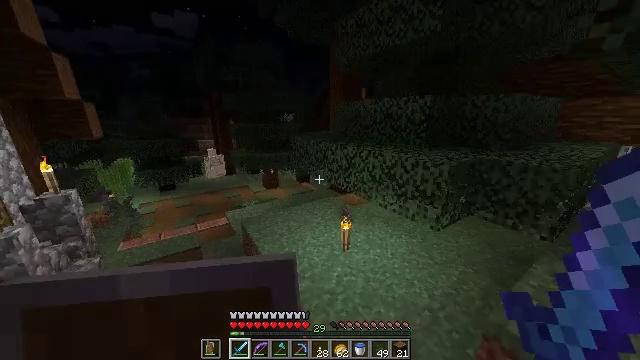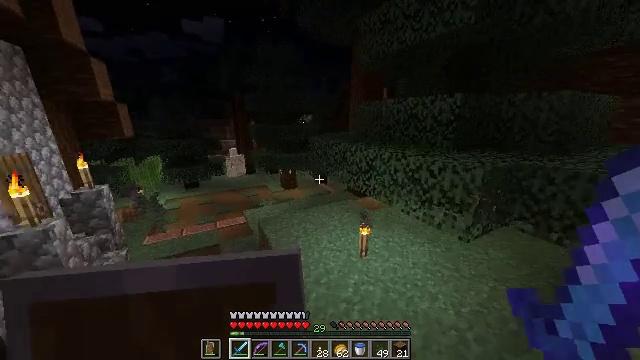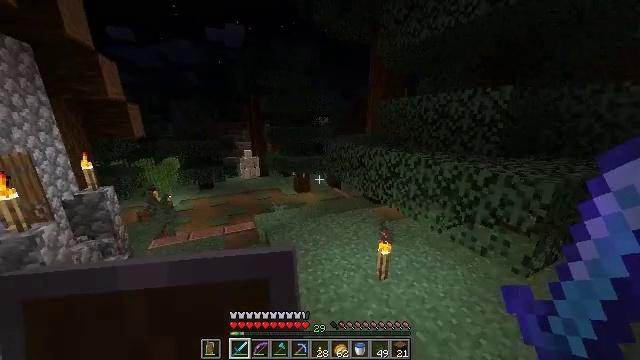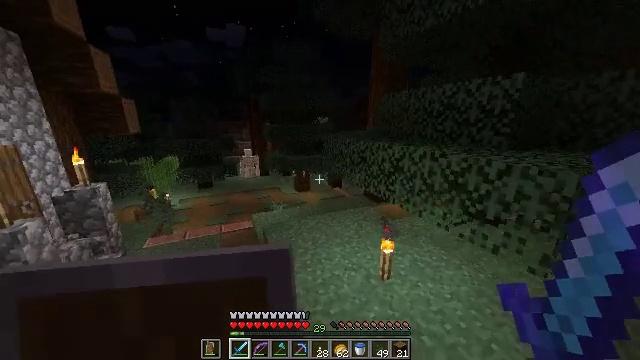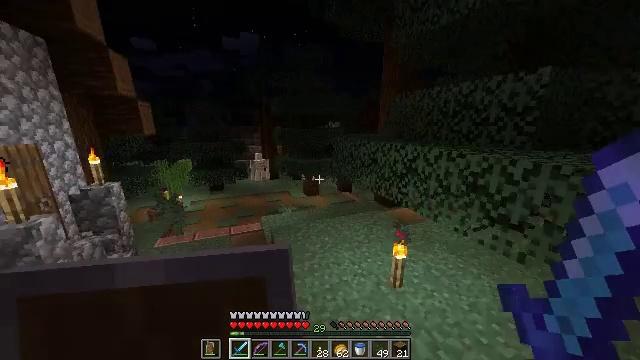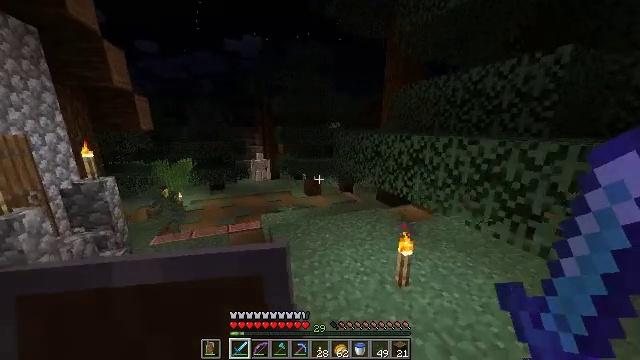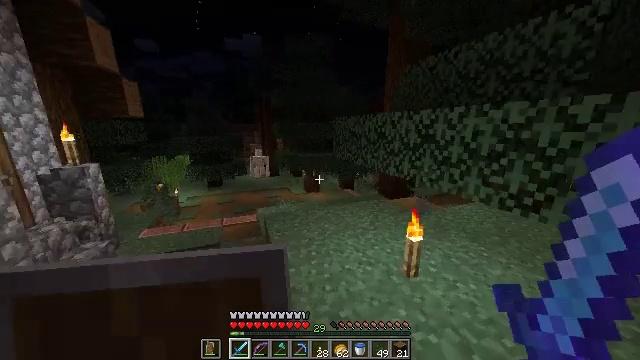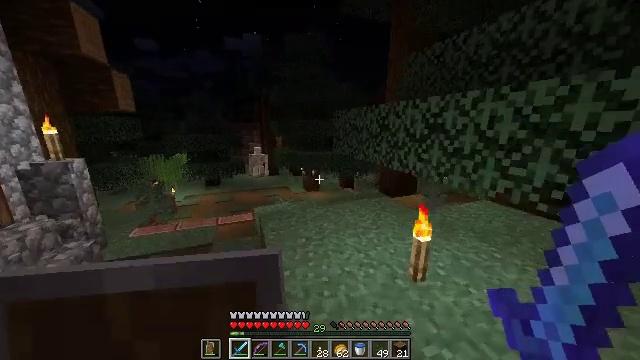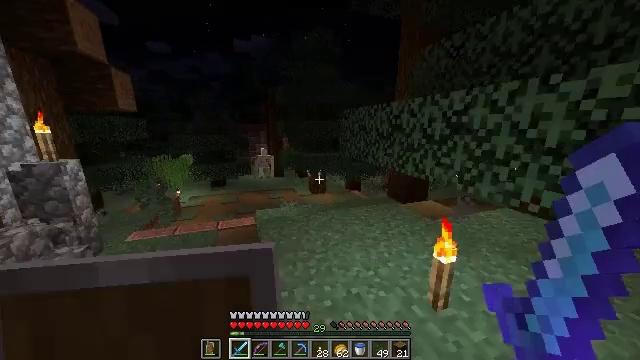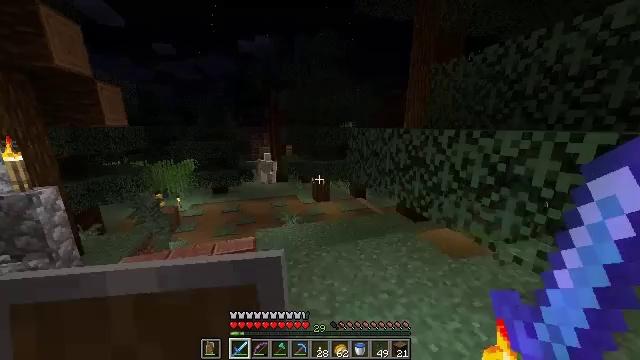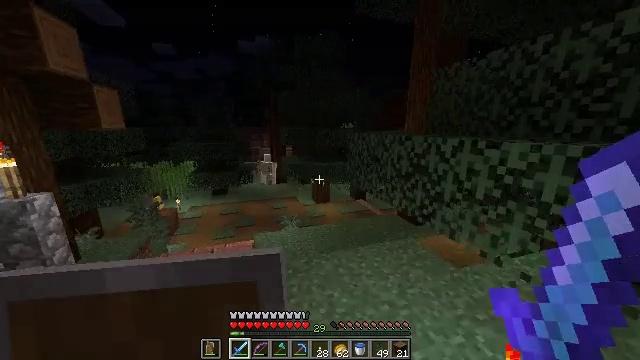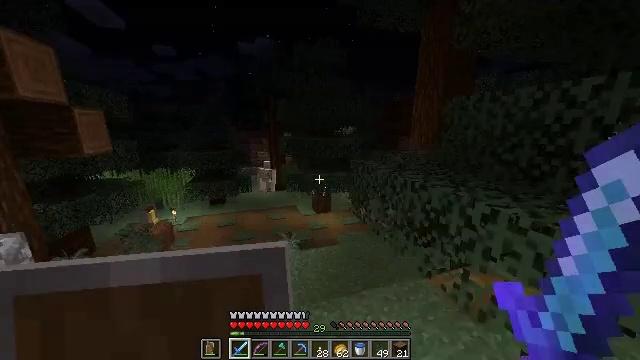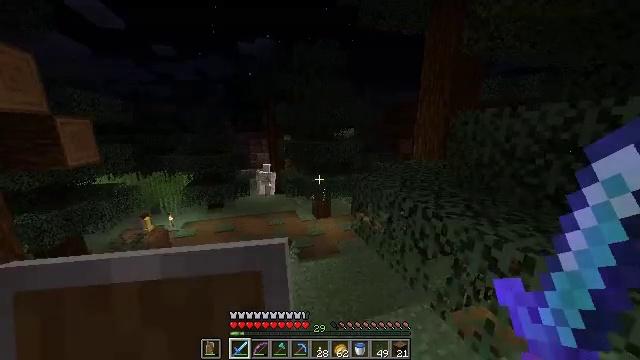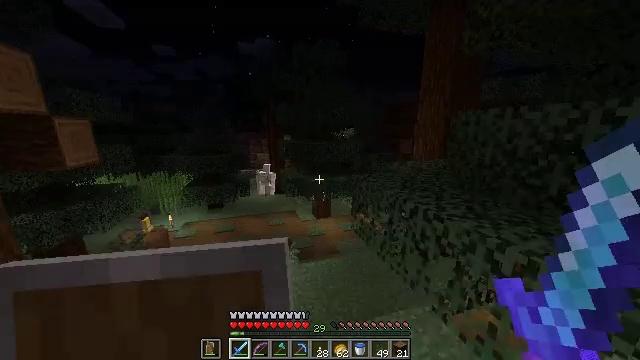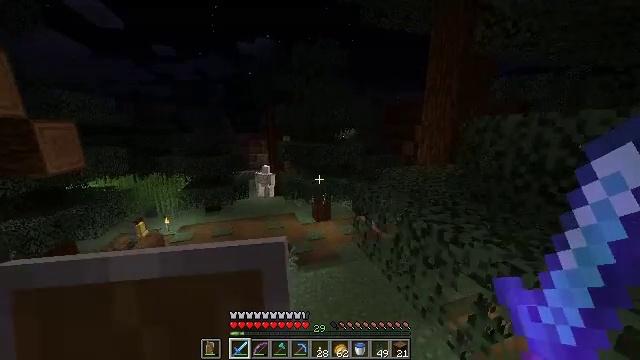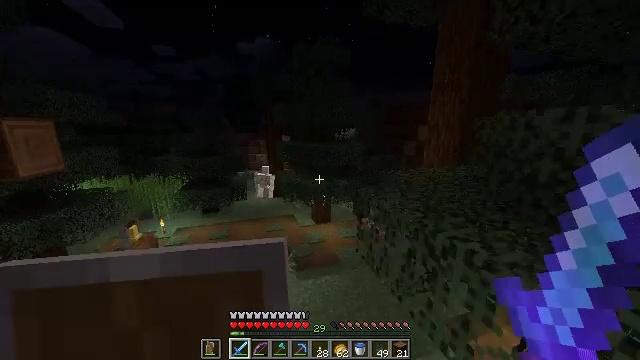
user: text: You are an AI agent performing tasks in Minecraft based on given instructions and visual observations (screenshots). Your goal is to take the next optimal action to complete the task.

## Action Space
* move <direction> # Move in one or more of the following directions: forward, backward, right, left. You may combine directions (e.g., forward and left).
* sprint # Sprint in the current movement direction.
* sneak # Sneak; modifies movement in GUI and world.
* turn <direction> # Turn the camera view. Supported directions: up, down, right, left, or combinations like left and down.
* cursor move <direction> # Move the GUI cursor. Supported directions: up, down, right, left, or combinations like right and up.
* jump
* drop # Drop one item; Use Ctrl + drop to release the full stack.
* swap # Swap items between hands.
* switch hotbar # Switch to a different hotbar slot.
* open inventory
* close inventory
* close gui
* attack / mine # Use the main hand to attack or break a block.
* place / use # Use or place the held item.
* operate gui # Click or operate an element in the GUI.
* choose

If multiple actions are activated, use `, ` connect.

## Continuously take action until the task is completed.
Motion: motion action
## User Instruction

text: Gather beetroots by breaking the plants.
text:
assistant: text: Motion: move forward, turn left
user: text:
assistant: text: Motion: move forward, turn left
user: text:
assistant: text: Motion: move forward
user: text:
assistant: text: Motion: move forward, turn left and up
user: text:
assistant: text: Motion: move forward
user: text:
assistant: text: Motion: move forward
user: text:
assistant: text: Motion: move forward
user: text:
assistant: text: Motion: move forward, turn left
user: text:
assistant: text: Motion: move forward, turn left, jump
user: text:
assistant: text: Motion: move forward, jump
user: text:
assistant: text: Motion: move forward, jump
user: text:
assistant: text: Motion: move forward
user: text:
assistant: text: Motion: move forward
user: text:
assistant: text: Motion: move forward
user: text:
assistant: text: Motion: move forward
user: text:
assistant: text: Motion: move forward
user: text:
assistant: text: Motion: move forward, turn left and down
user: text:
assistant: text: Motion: move forward, turn left and down
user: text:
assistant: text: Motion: move forward, turn left
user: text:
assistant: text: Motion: move forward, turn left
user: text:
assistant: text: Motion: move forward
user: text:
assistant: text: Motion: move forward
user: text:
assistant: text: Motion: move forward
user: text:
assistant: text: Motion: move forward, jump
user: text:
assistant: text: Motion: move forward, jump
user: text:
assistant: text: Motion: move forward, jump
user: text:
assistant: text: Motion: move forward, jump
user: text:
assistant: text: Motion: move forward
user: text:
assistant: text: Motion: move forward
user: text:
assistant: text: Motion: move forward